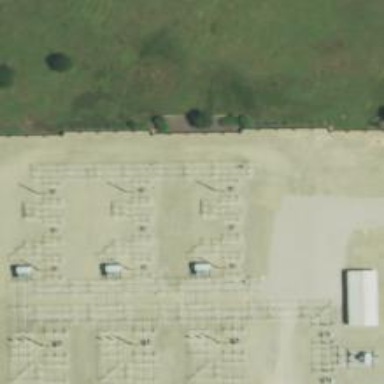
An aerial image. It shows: Switch for power supply.